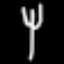
Label: fork